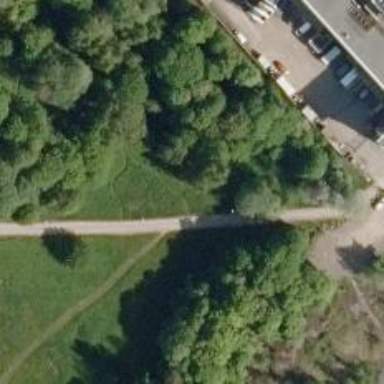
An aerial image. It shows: Path.